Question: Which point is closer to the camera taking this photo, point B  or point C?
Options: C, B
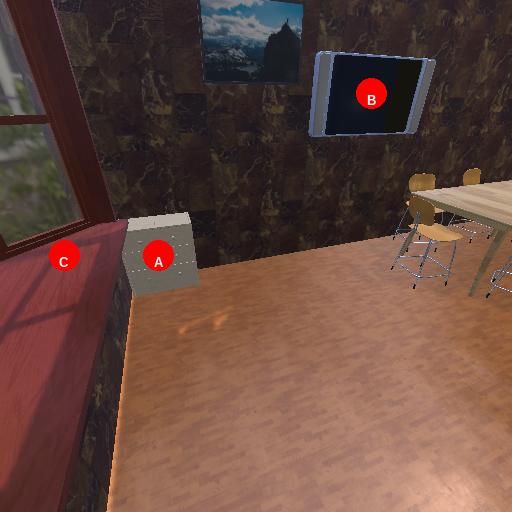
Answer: C